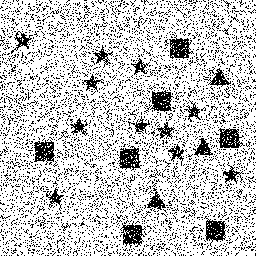
Squares: 7
Triangles: 3
Stars: 11
Total shapes: 21